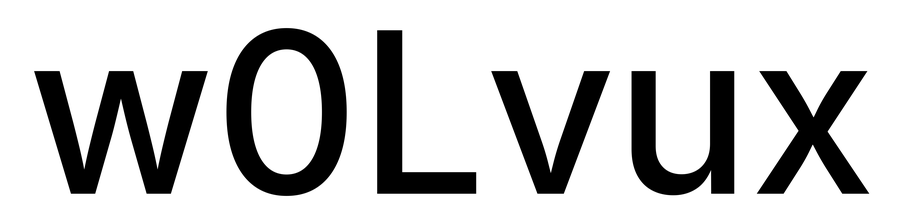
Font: Inter_Medium